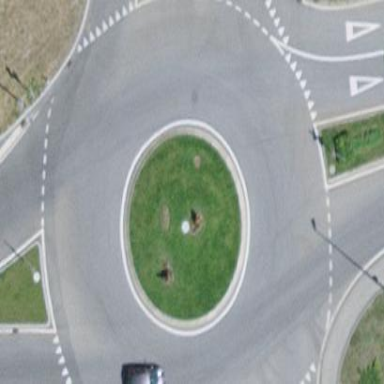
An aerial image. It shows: Roundabout on primary highway.